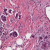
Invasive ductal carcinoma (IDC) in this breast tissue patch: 1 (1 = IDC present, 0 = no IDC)